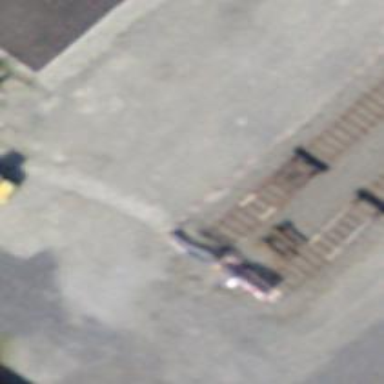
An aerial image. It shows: Railway buffer stop.